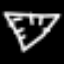
Label: diamond